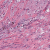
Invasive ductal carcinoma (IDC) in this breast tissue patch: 1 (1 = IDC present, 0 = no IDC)